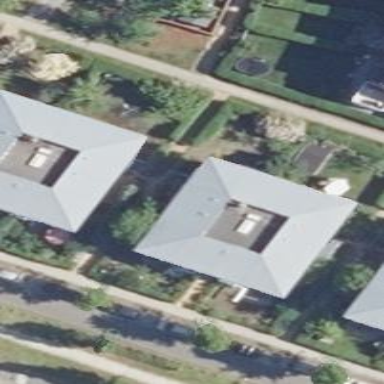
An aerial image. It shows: Unique apartment building with quadruple saltbox roof shape.